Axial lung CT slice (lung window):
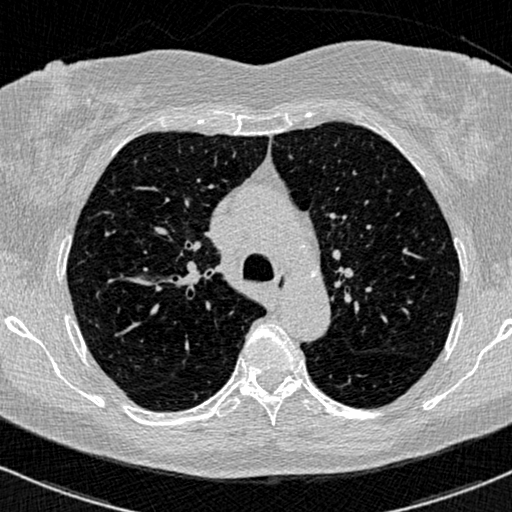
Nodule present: no